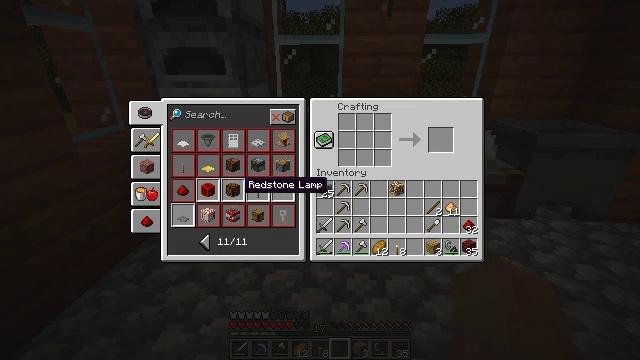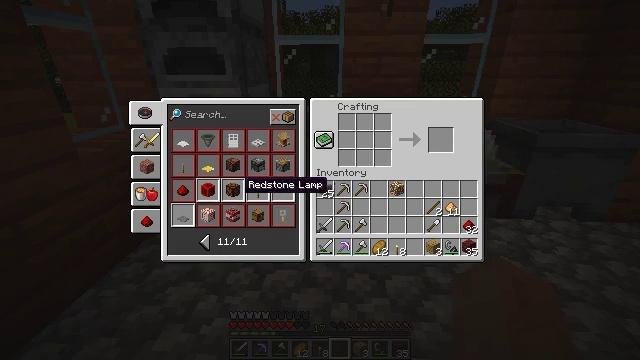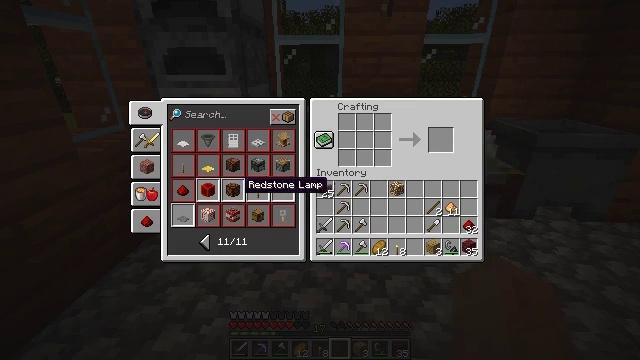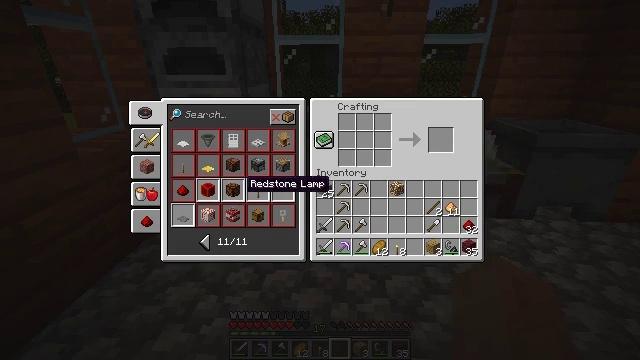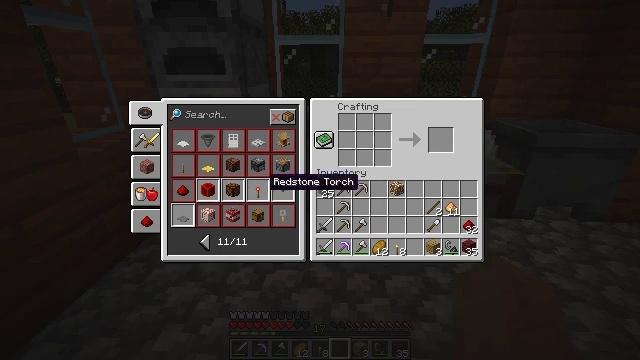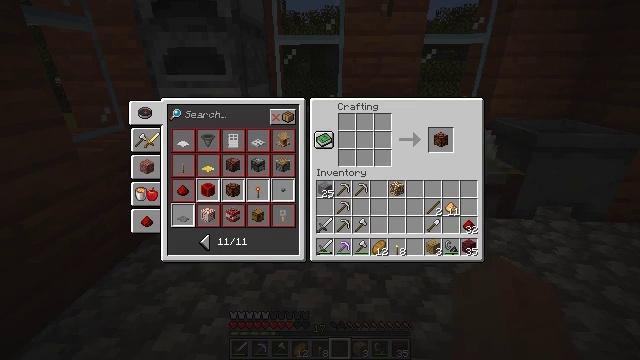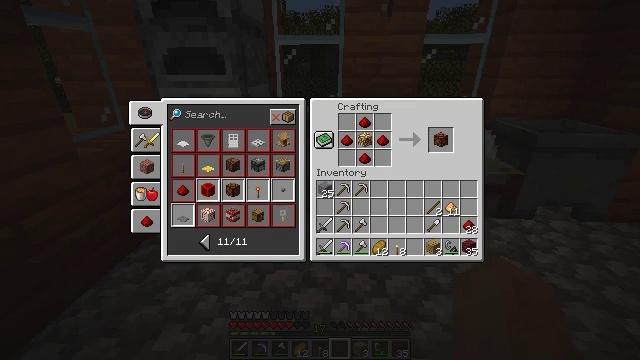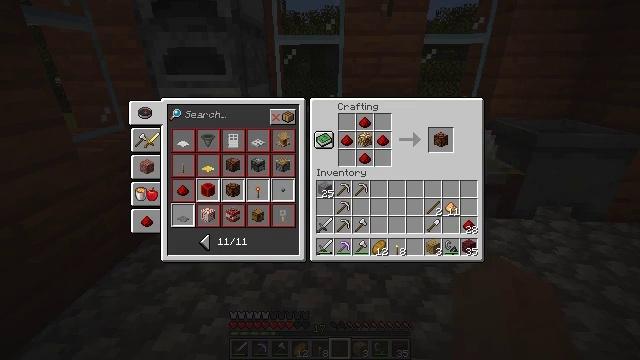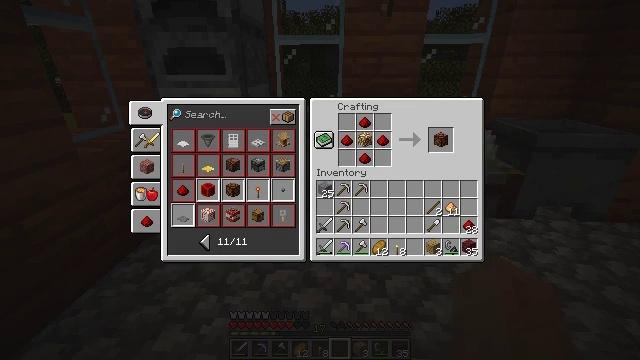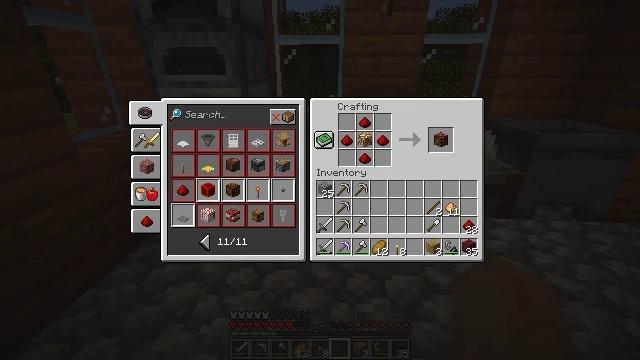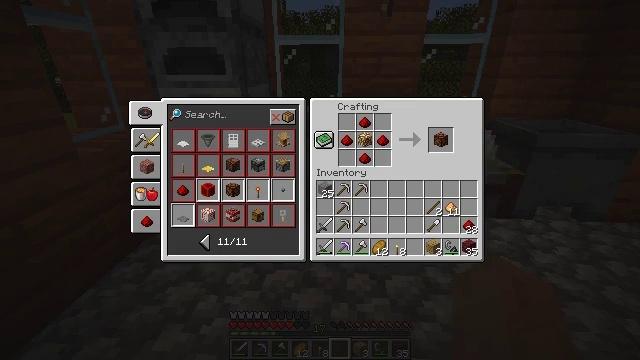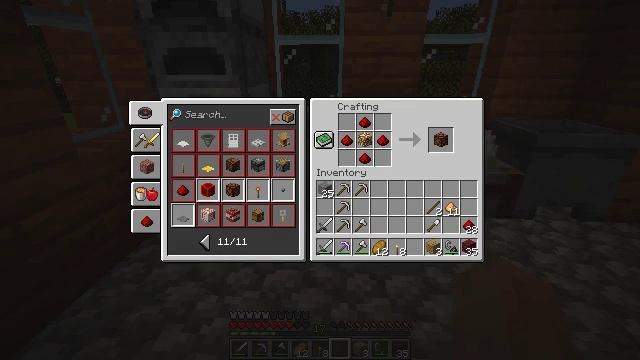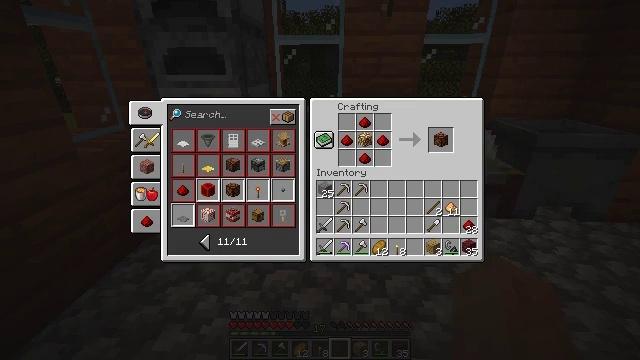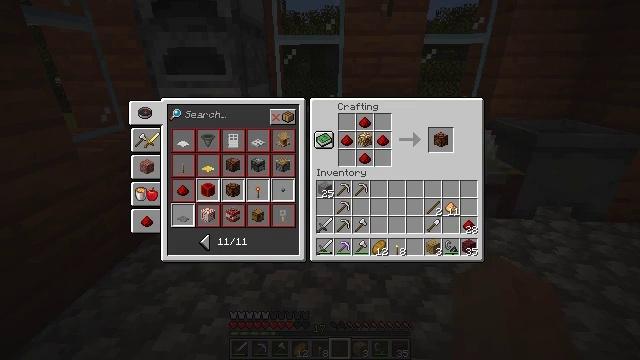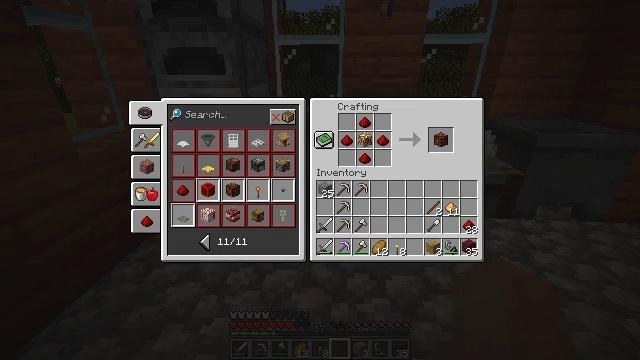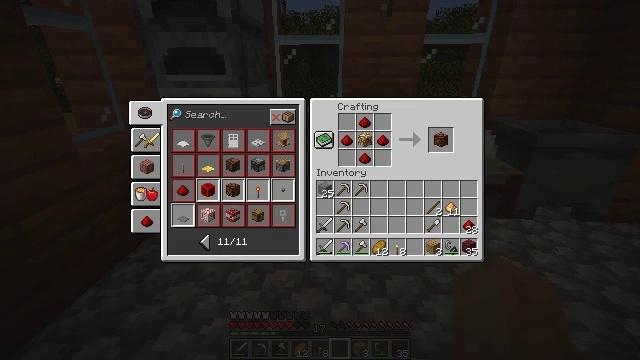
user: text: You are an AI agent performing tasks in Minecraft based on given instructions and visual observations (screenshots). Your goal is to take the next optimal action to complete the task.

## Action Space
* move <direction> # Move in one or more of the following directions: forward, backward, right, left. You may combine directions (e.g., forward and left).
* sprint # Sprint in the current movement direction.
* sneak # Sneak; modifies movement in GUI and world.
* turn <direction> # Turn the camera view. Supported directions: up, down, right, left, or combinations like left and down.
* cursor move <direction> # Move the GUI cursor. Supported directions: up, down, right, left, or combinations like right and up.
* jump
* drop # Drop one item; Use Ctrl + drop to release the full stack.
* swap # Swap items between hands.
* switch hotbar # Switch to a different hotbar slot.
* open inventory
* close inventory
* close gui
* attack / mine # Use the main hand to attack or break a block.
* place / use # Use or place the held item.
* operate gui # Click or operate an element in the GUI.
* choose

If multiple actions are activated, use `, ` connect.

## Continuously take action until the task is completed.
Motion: motion action
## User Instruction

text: Get a redstone lamp by crafting it with glowstone and redstone.
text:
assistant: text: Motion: operate gui
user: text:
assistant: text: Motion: operate gui
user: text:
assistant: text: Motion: no_op
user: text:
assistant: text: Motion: cursor move right
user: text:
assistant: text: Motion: cursor move right and up
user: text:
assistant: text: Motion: cursor move right and up
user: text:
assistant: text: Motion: cursor move right and up
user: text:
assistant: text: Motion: cursor move right and up
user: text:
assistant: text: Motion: no_op
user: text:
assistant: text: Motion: no_op
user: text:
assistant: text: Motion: no_op
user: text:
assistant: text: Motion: no_op
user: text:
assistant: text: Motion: no_op
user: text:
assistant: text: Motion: no_op
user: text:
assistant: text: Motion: no_op
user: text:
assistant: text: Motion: no_op
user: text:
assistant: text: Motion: no_op
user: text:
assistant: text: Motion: operate gui
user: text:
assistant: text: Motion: operate gui
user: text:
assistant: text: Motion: operate gui
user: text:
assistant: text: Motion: operate gui
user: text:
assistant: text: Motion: cursor move left and down
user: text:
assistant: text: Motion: cursor move left and down
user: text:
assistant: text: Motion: no_op